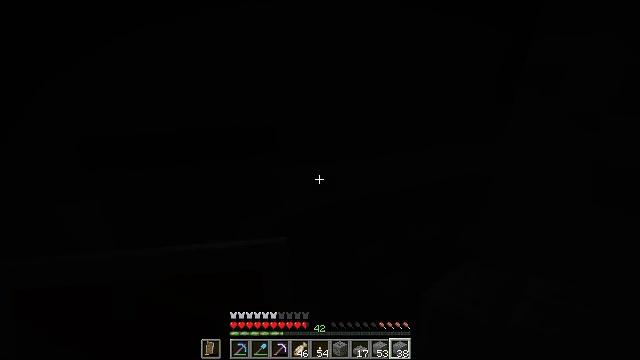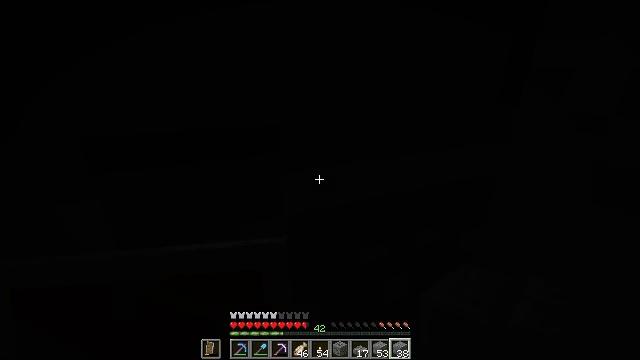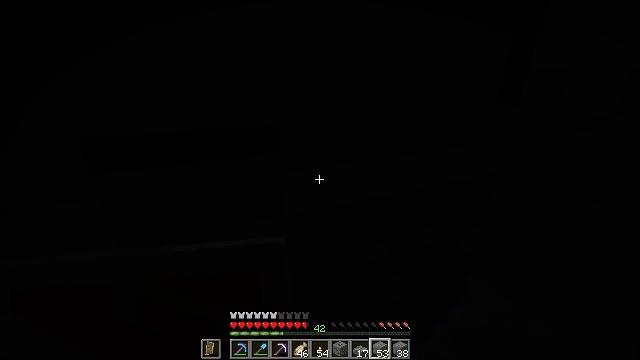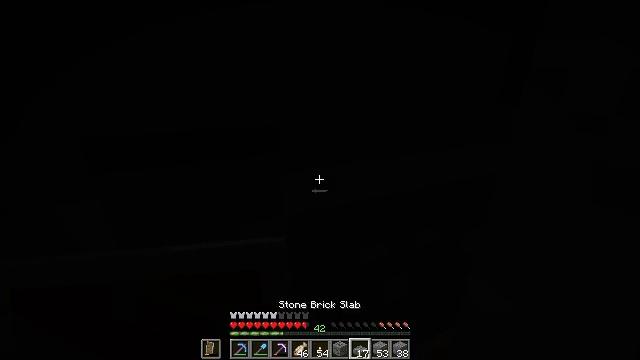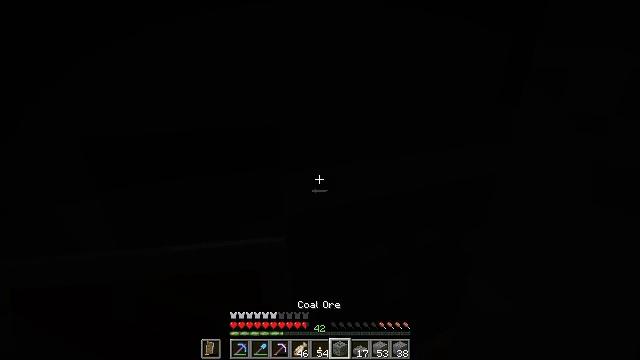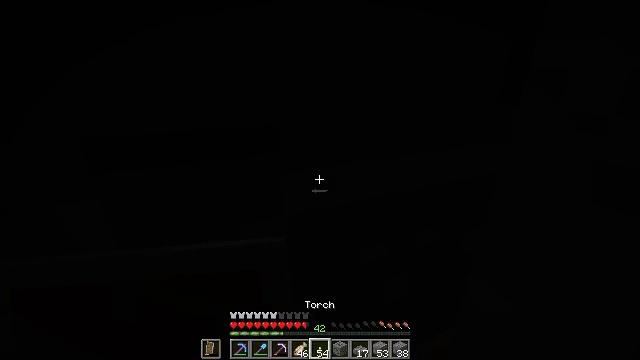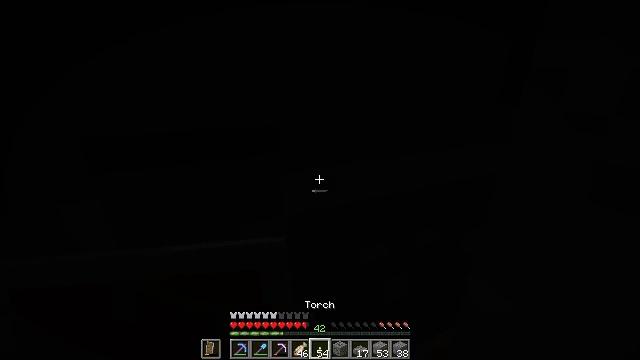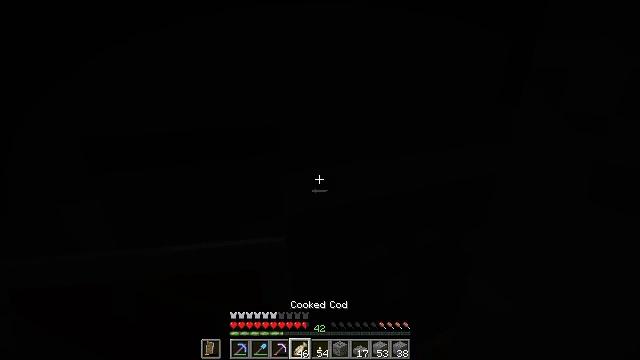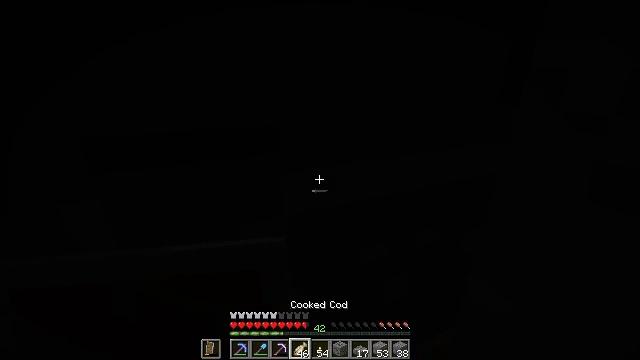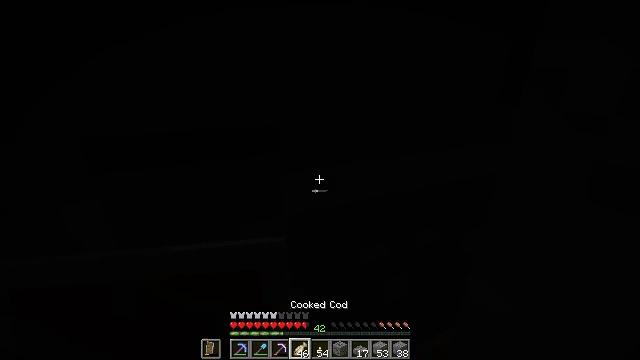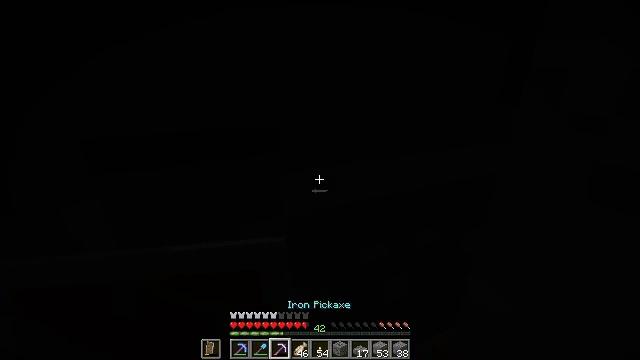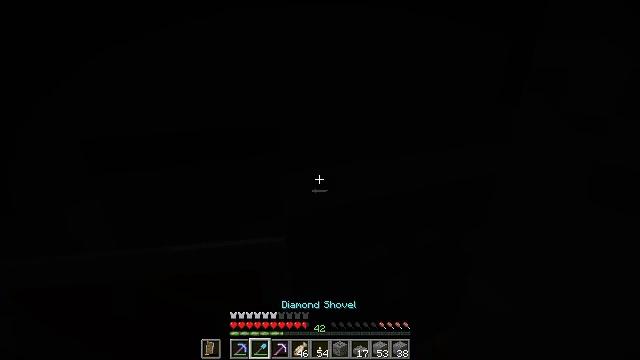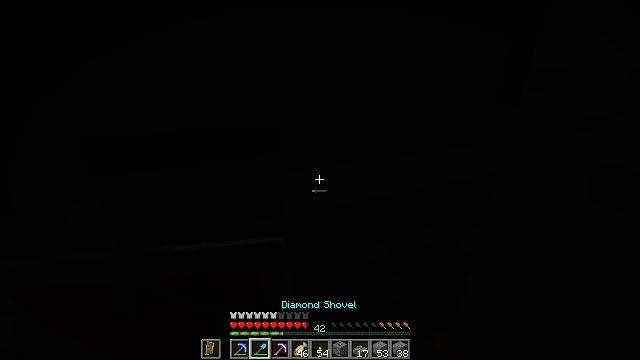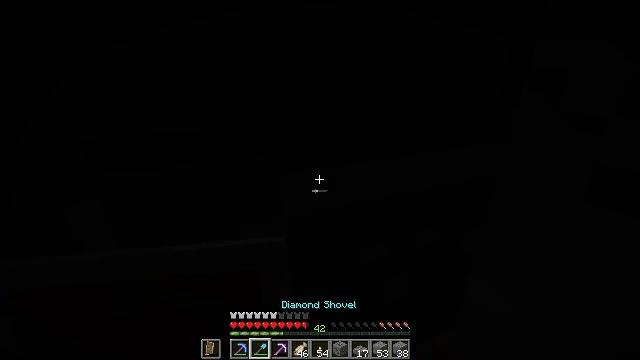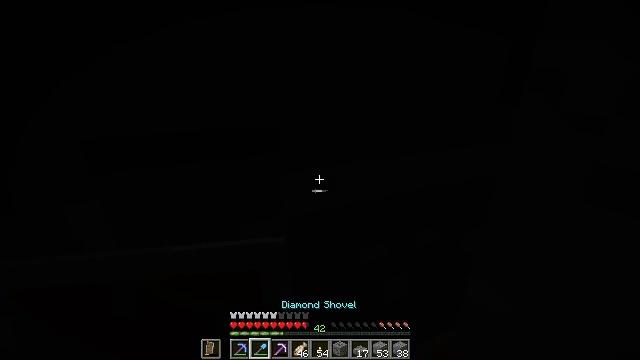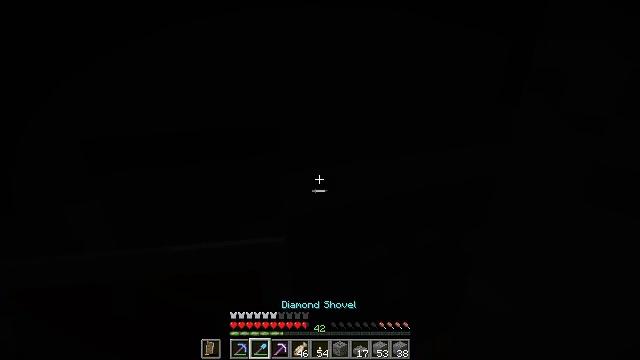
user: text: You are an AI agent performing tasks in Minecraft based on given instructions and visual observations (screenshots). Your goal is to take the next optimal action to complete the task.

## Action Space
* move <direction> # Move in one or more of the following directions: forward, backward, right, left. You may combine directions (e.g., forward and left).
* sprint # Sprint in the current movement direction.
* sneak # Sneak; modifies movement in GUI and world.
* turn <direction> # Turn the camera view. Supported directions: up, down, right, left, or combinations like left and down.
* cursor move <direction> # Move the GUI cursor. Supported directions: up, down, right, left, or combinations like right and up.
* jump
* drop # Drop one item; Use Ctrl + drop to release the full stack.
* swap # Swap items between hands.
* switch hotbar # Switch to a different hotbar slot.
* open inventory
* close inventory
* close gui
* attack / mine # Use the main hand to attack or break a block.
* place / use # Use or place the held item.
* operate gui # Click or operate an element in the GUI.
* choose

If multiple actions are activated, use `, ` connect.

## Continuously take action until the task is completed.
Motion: motion action
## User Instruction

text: Collect the stone bricks by mining.
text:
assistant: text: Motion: no_op
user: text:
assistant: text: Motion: no_op
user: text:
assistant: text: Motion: no_op
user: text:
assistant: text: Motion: no_op
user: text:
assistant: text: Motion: no_op
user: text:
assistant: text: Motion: no_op
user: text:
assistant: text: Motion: no_op
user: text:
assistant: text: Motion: no_op
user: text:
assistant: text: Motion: no_op
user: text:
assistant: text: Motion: no_op
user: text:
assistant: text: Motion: no_op
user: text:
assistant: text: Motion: no_op
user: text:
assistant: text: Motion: no_op
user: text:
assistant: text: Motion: no_op
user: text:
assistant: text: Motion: no_op
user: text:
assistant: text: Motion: no_op
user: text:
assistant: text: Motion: turn left
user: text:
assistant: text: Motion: turn left and up
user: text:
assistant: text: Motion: turn left and up
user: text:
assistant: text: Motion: turn left
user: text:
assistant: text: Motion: no_op
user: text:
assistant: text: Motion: no_op
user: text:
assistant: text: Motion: no_op
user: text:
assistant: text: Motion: no_op
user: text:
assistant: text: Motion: no_op
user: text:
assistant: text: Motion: no_op
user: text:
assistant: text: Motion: no_op
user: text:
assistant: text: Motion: no_op
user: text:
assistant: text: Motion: no_op
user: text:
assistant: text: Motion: attack / mine